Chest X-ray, PA view. Patient: 62 years old, sex M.
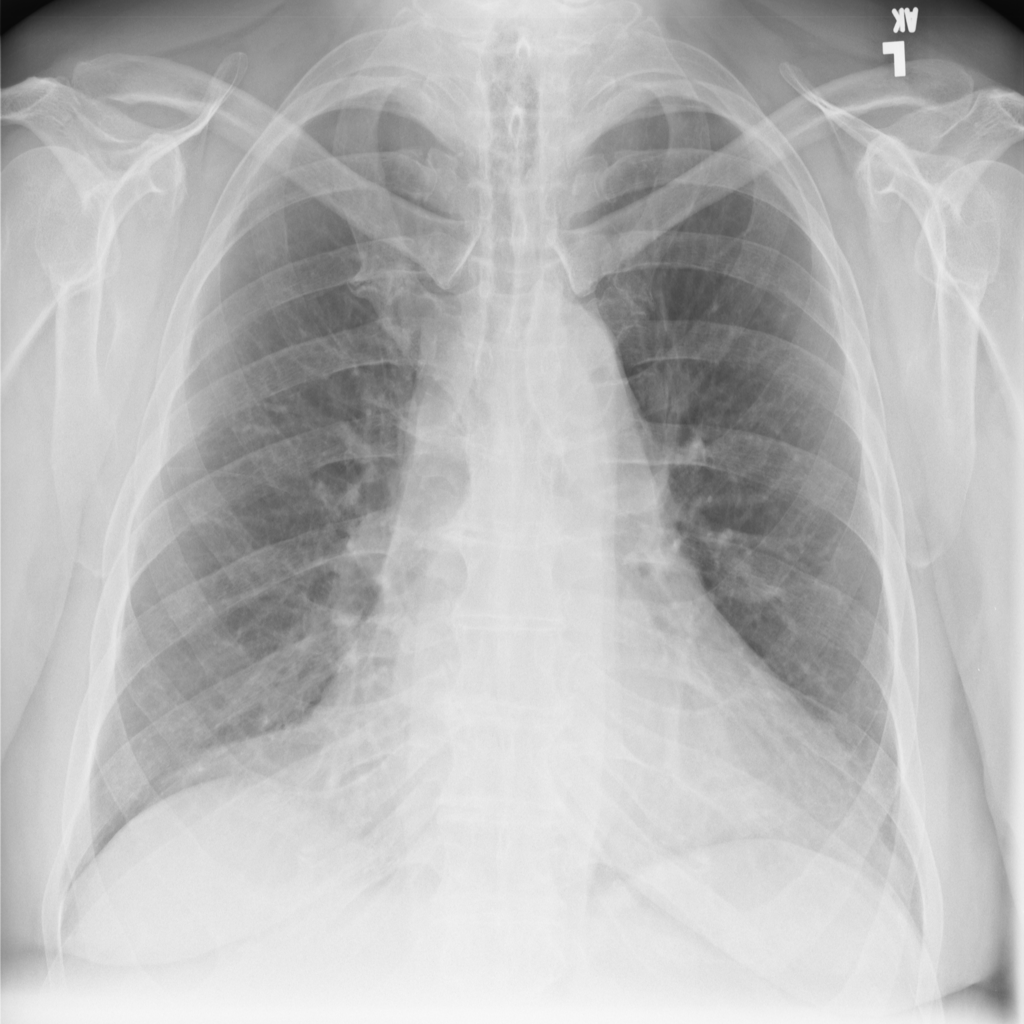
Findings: No Finding